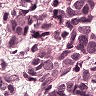
Metastatic tissue present: yes